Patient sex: F
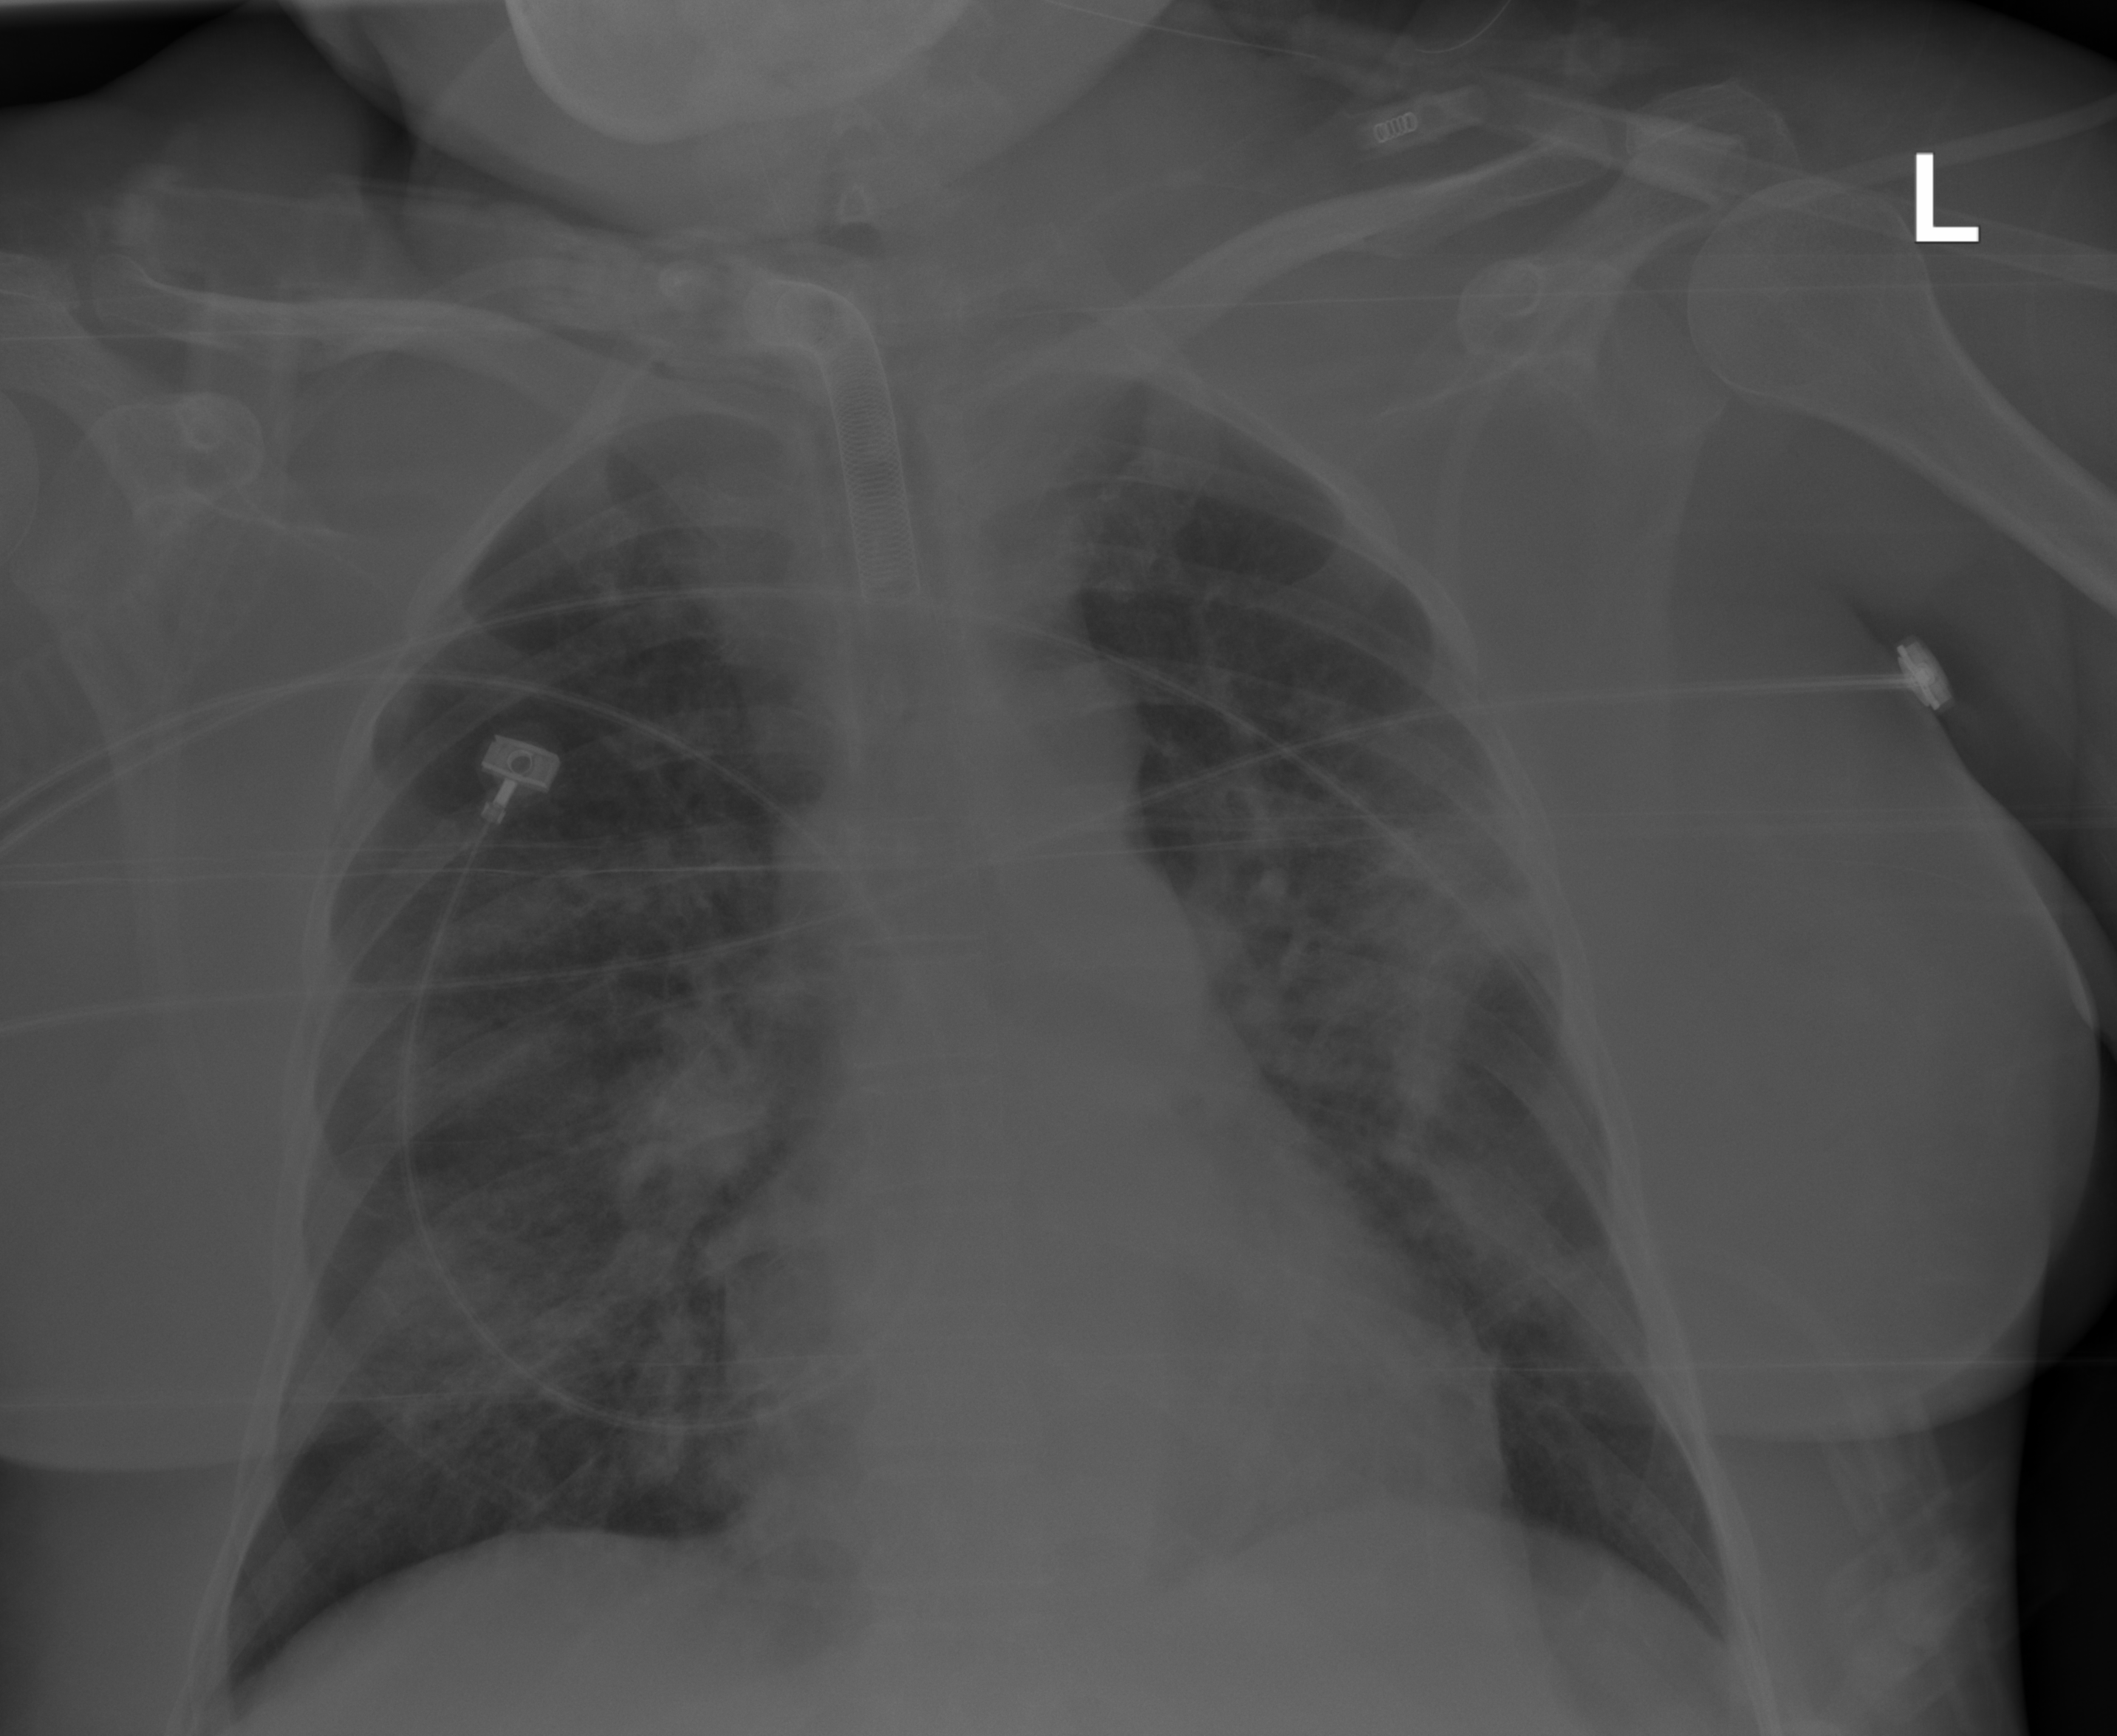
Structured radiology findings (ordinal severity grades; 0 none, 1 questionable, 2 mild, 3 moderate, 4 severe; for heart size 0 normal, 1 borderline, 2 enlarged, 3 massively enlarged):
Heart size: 0
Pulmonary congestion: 0
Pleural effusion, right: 0
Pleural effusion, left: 0
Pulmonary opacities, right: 2
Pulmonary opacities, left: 3
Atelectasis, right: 2
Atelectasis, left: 3